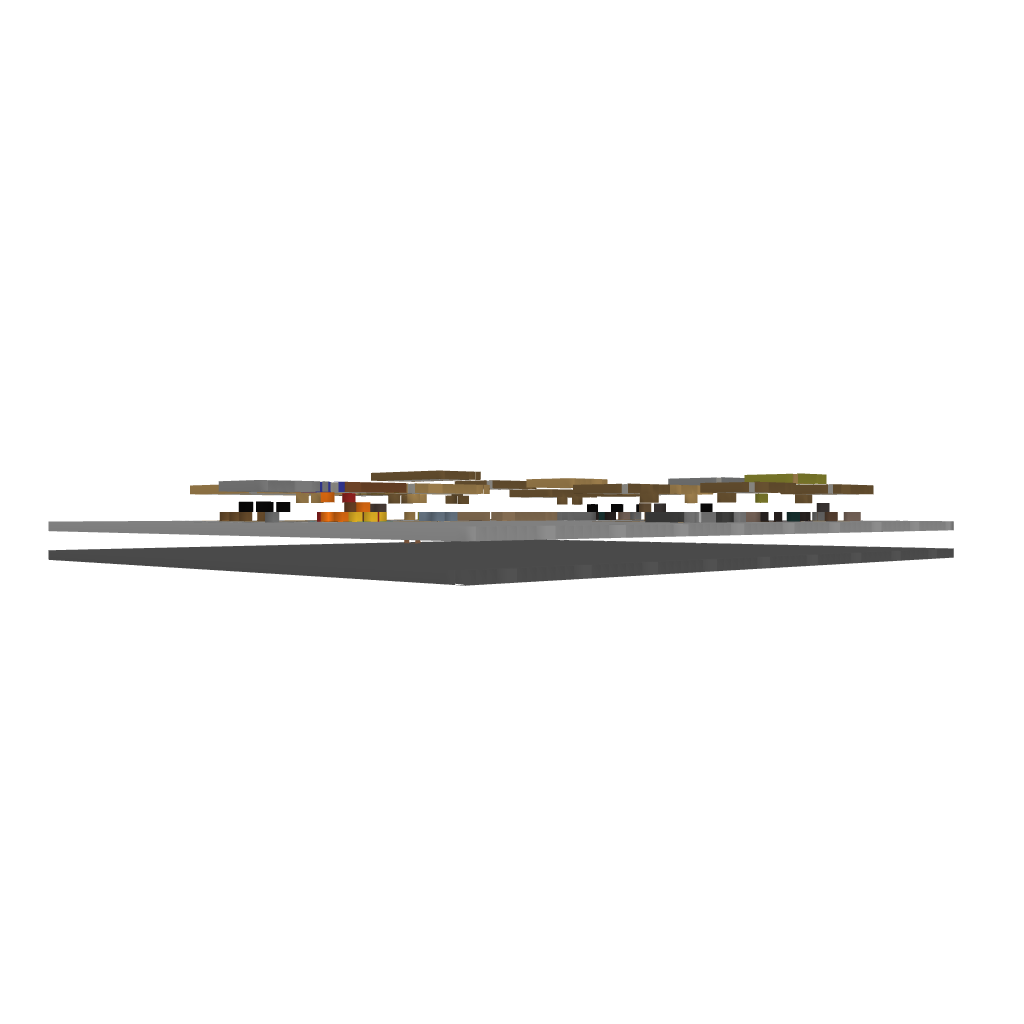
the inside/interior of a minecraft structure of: A medium town